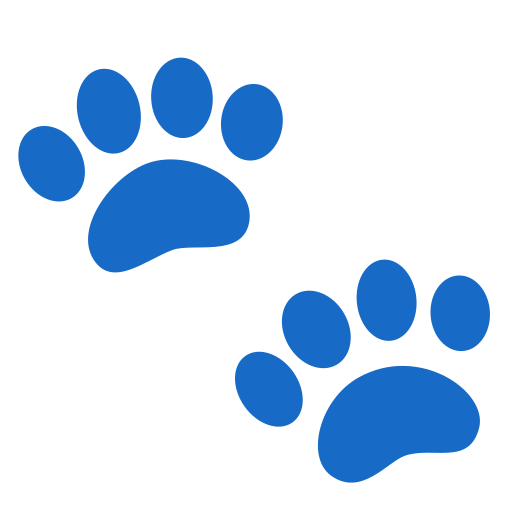
Emoji: 🐾